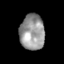
Tissue: skin
Cell type: Epithelial cells
Senescence score: 0.2397
Nuclear area (px): 863
Mean DAPI intensity: 151.656